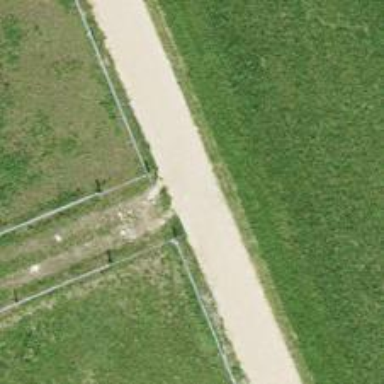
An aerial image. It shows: Gravel track with grade2 quality.